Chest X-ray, AP view. Patient: 72 years old, sex M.
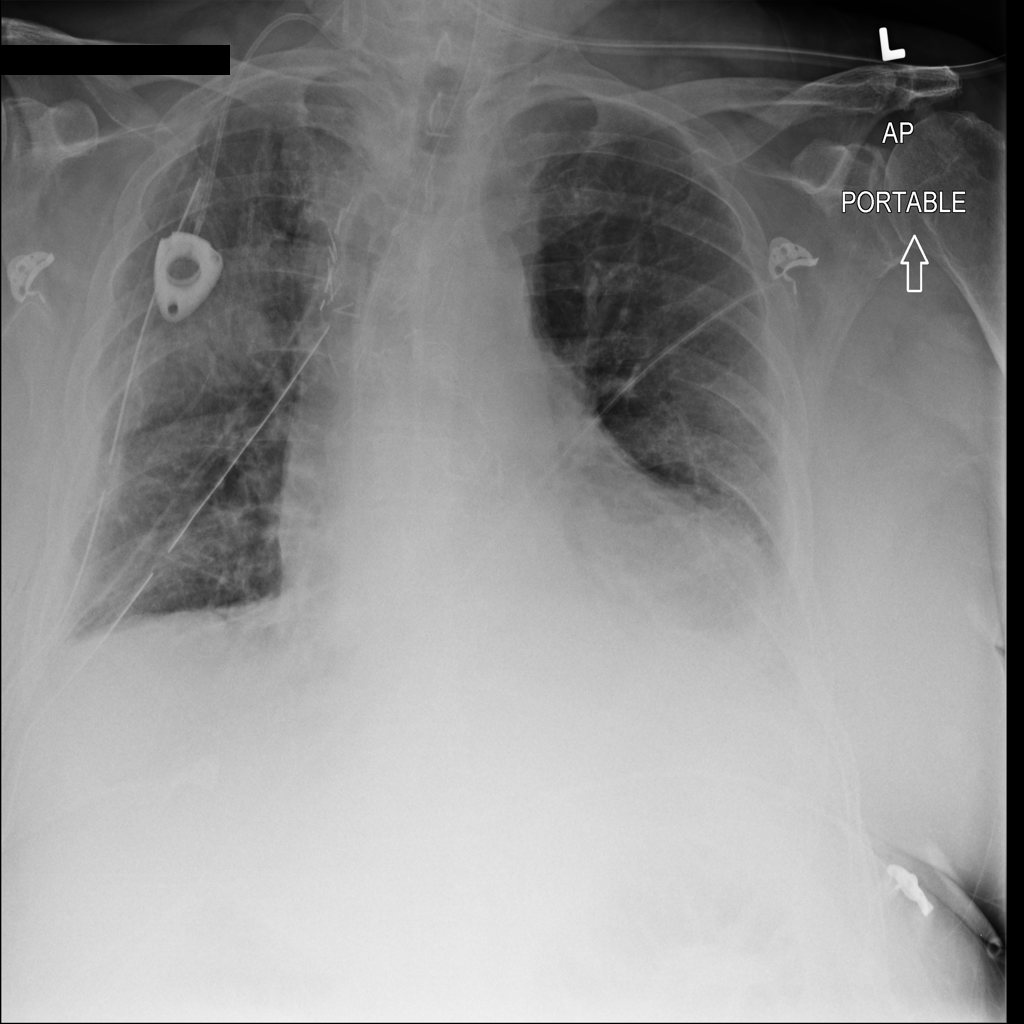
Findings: Atelectasis, Cardiomegaly, Consolidation